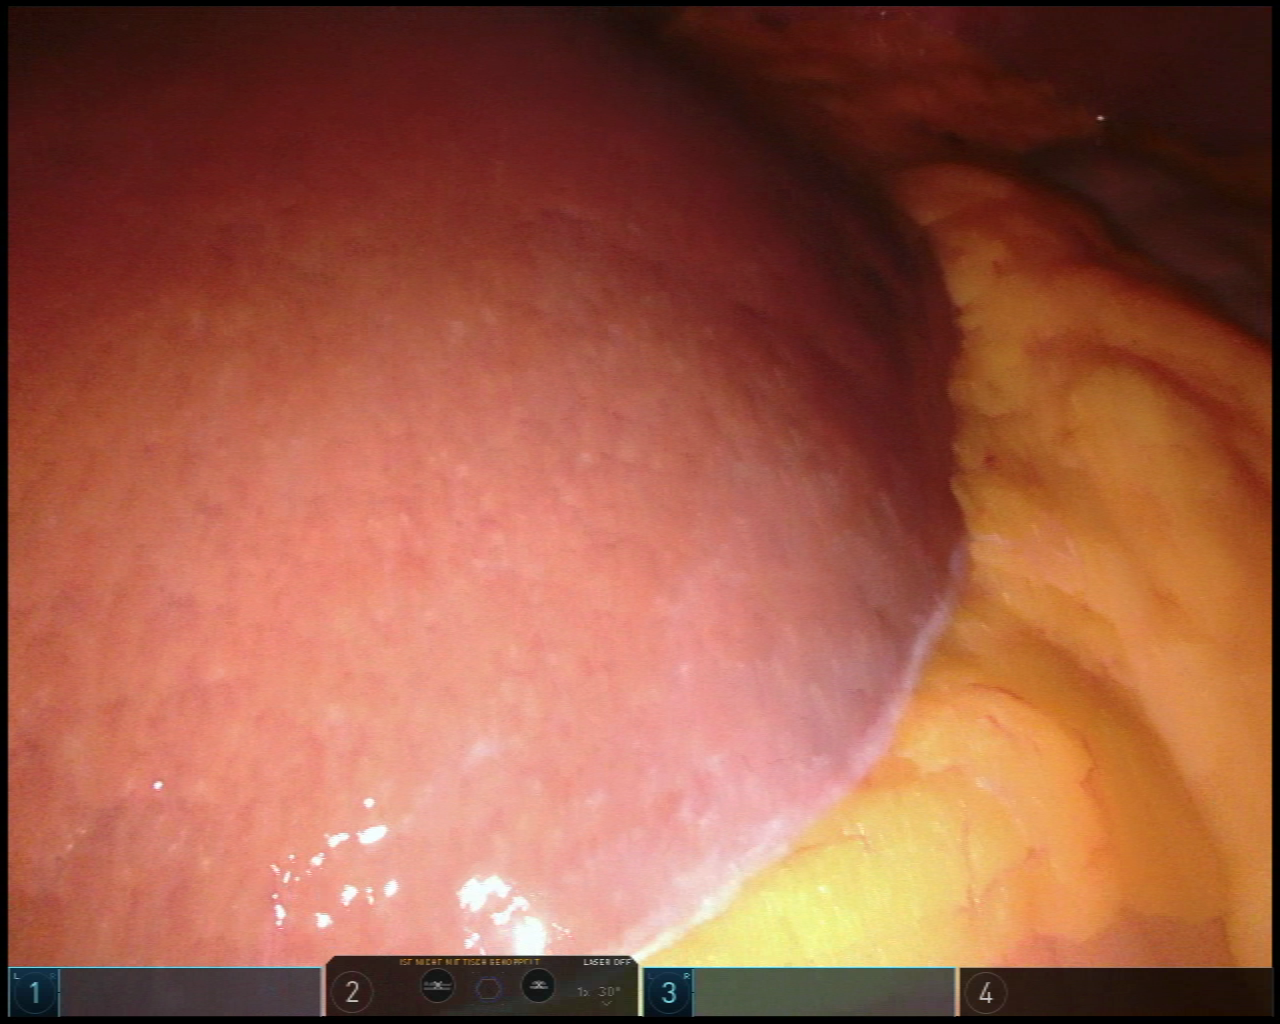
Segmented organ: liver
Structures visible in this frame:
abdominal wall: yes
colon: yes
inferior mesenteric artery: no
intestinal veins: no
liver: yes
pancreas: no
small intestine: no
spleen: no
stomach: no
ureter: no
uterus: no
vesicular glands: no